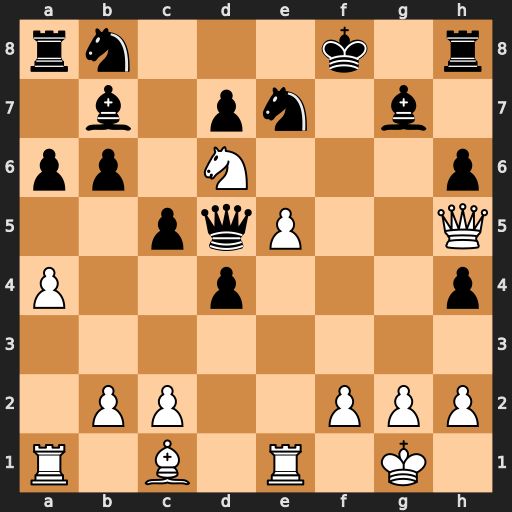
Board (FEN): rn3k1r/1b1pn1b1/pp1N3p/2pqP2Q/P2p3p/8/1PP2PPP/R1B1R1K1
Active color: w
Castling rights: -
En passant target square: -
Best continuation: Qe8#